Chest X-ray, PA view. Patient: 42 years old, sex M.
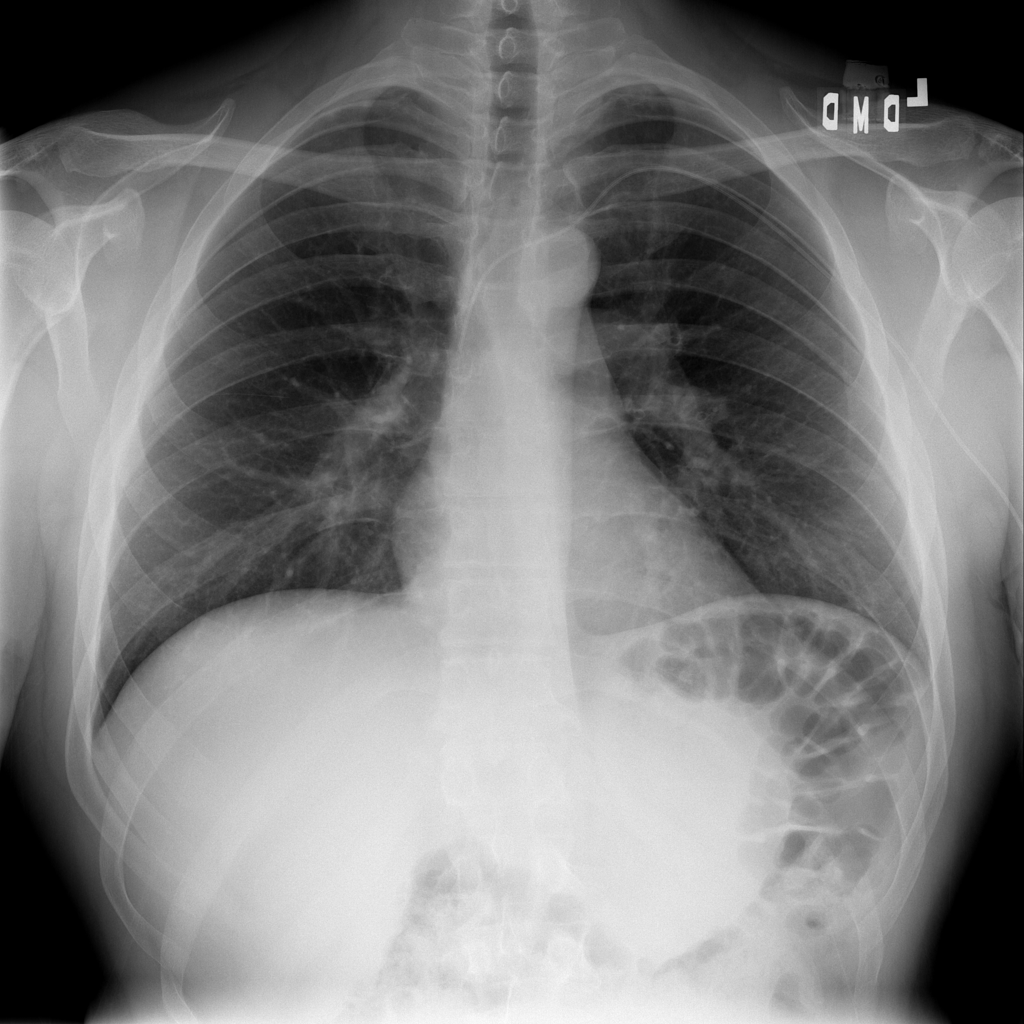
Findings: No Finding